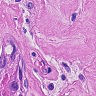
Metastatic tissue present: yes